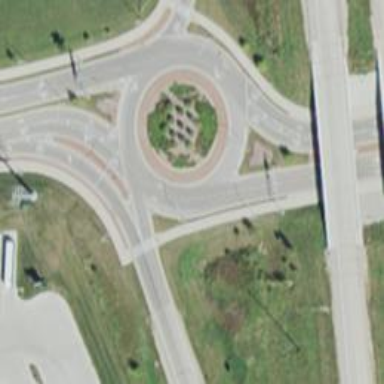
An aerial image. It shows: Secondary road with asphalt surface leading to roundabout.